Question: I'm working on a search functionality for my website and I'm using Bootstrap's typeahead to show the results. So far so good. But what I want is to extend the function so that I could add an image and some other item, say description, etc. According to this post, that is possible: <URL>.
Basically I need something like this as each result item:
'''
<div class="resultContainer">
<div class="resultImage"><img /></div>
<div class="resultDesc"></div>
<div class="resultLabel"></div>
</div>
'''
Now it's:
'''
<li><a href="#"></a></li>
'''
And this doesn't even work with a longer text than the width of the typeahead. So the text doesn't go to the next line and hence doesn't fit the '<li>'. How can I use the the custom layout I want? (btw I have an array of arrays of results. Each sub-array contains img, desc, etc.). This is what I have right now:

Thanks in advance.
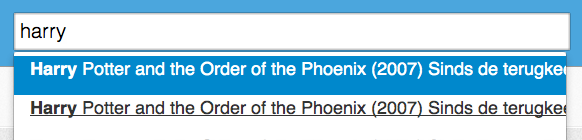
Answer: Use the <URL> method:
'''
$('.typeahead').typeahead({
highlighter: function(item){
return "<div>.......</div>";
}
});
'''
> Method used to highlight autocomplete results. Accepts a single
argument item and has the scope of the typeahead instance. Should
return html.